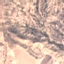
Land use / land cover class: HerbaceousVegetation